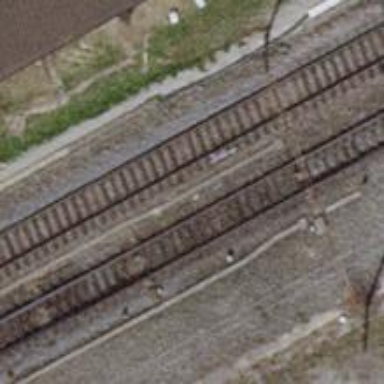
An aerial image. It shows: Railway switch.